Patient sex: M
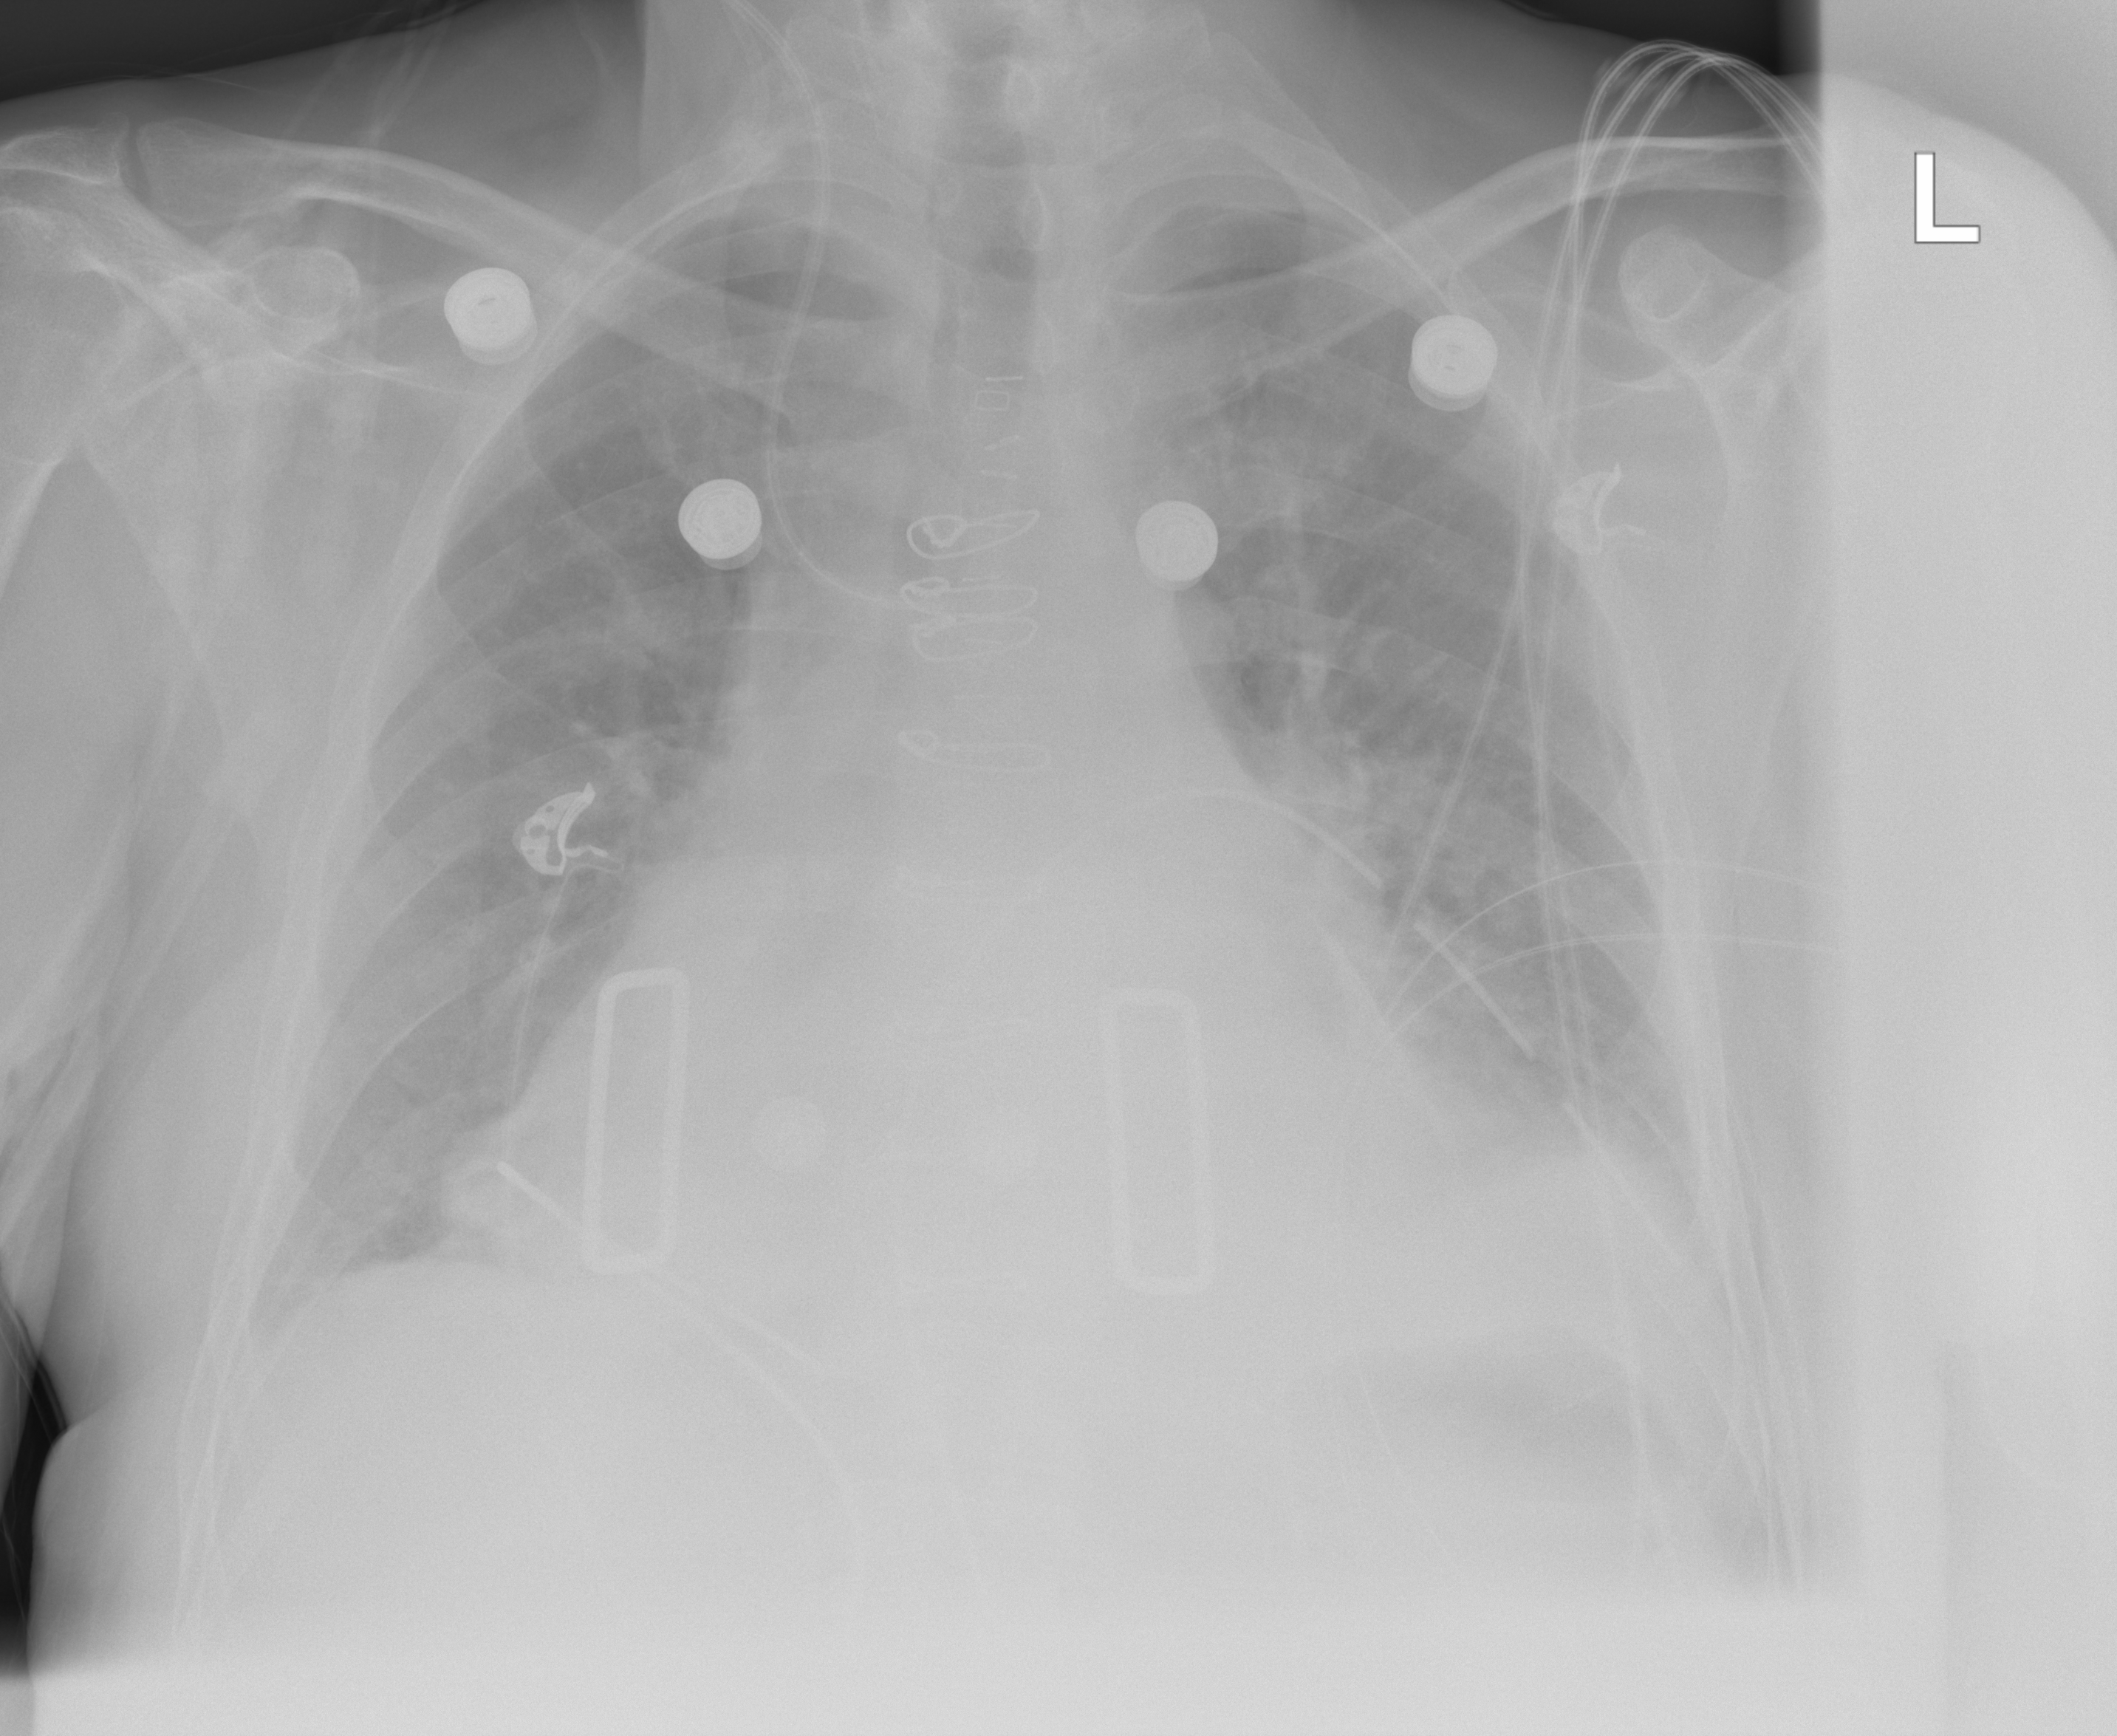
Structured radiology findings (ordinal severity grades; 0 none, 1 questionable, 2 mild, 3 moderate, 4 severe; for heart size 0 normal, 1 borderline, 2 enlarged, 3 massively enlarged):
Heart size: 2
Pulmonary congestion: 0
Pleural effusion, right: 0
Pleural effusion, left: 2
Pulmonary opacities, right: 0
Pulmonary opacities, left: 0
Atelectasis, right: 0
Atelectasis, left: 2